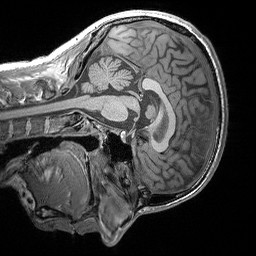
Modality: T1w
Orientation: sagittal
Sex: male
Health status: healthy
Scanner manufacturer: siemens
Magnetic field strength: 3 T
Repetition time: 1.7 s
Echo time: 0.00296 s